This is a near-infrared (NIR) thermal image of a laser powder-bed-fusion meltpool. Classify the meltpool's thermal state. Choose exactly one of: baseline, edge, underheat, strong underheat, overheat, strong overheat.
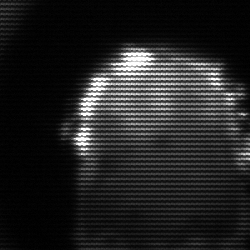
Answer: baseline